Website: home-depot
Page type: payment
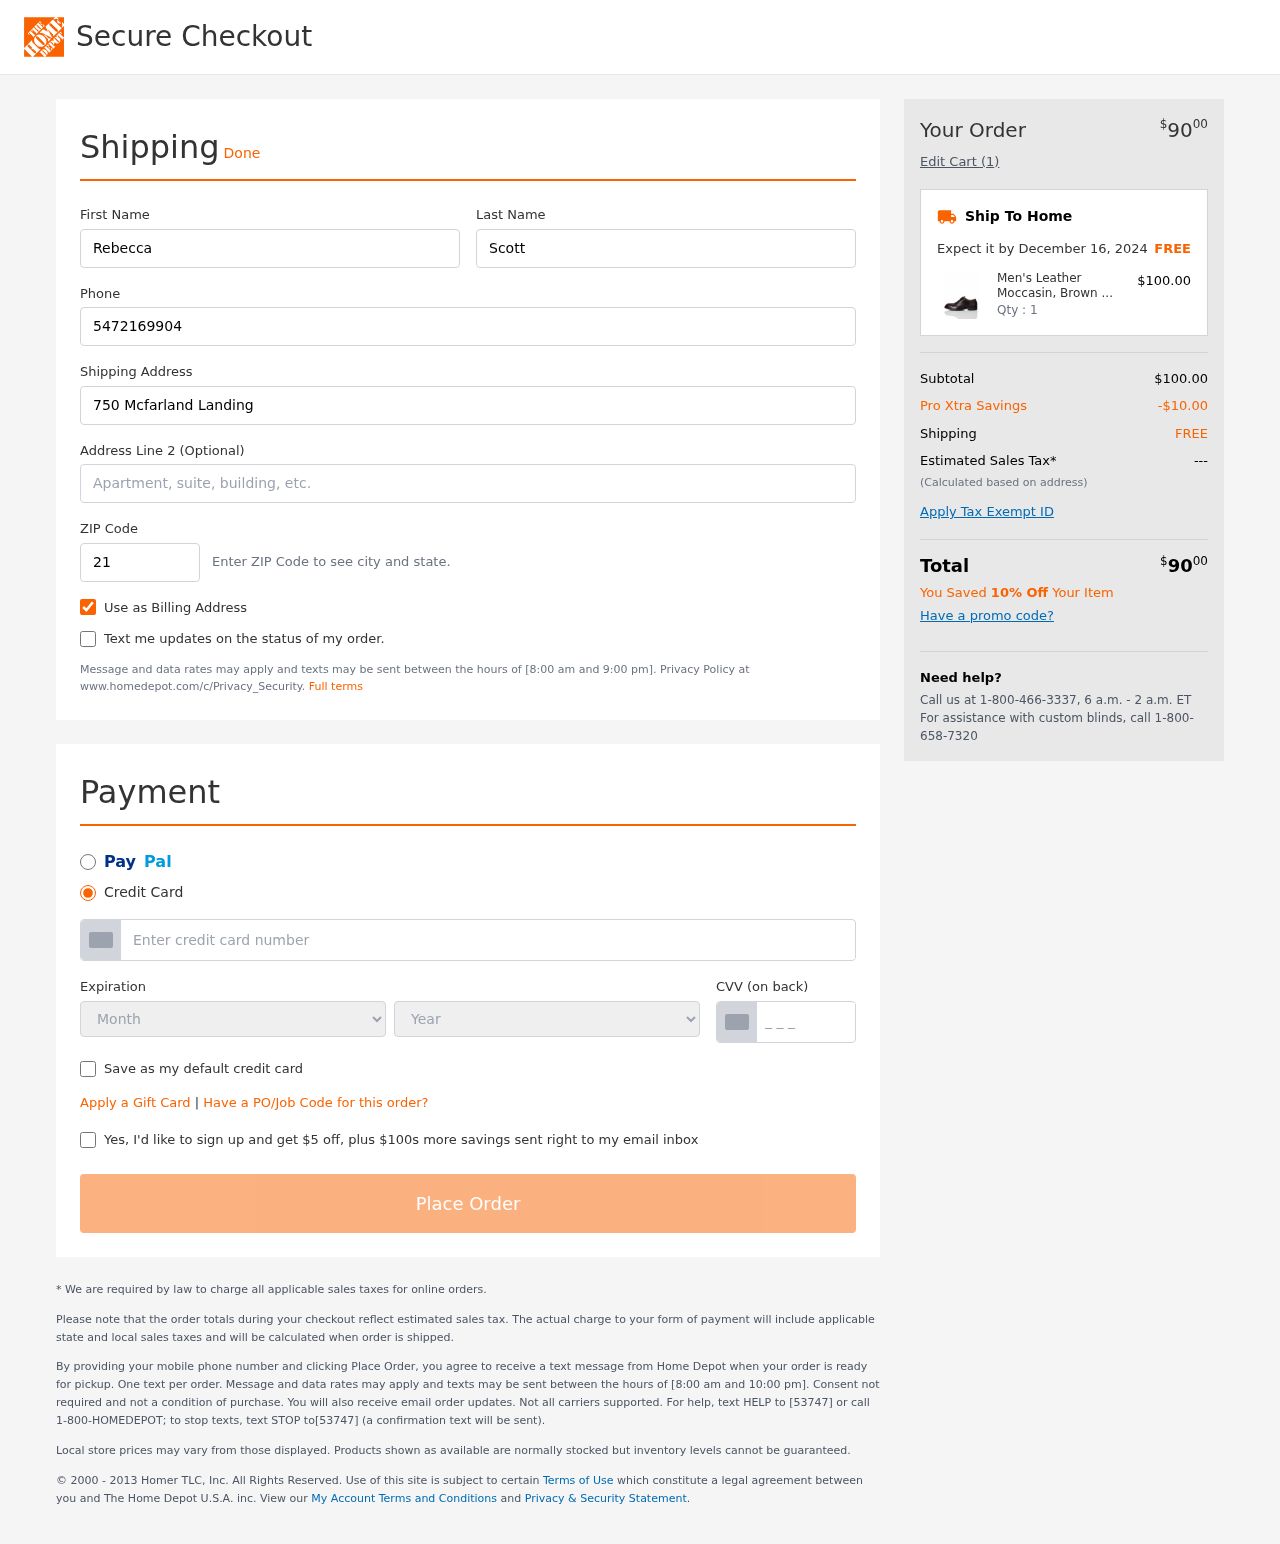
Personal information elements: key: PII_CARD_CVV
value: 317
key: PII_CARD_EXPIRY_MONTH
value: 06
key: PII_CARD_EXPIRY_YEAR
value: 28
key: PII_CARD_NUMBER
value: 4463 2633 1057 6380
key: PII_FIRSTNAME
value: Rebecca
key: PII_LASTNAME
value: Scott
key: PII_PHONE
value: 5472169904
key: PII_POSTCODE
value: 21723
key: PII_STREET
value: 750 Mcfarland Landing
Product elements: key: PRODUCT1_NAME
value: Men's Leather Moccasin, Brown Burgundy, womens 12
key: PRODUCT1_PRICE
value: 100
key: PRODUCT1_QUANTITY
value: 1
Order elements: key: ORDER_TOTAL
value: $9000
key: ORDER_NUM_ITEMS
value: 1
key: ORDER_DELIVERY_DATE
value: December 16, 2024
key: ORDER_SUBTOTAL
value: $100.00
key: ORDER_DISCOUNT
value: -$10.00
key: ORDER_SHIPPING_COST
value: FREE